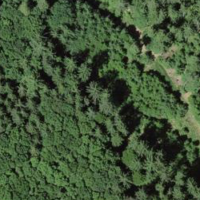
EUNIS habitat code: 43
Species observed at this site:
Fagus sylvatica